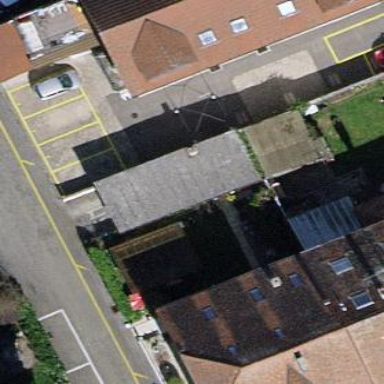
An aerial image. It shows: Garage.